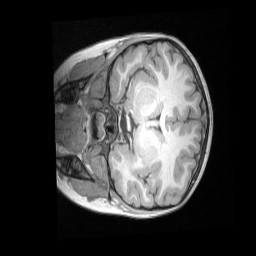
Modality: T1w
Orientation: coronal
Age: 6
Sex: female
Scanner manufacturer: siemens
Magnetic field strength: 3 T
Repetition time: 2.53 s
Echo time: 0.00164 s